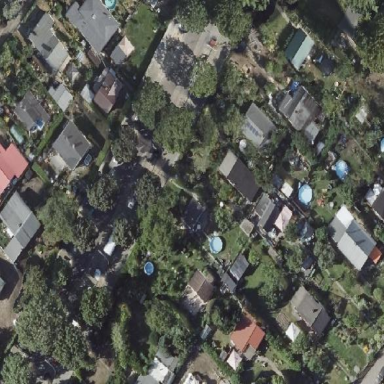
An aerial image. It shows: Plot within allotments.